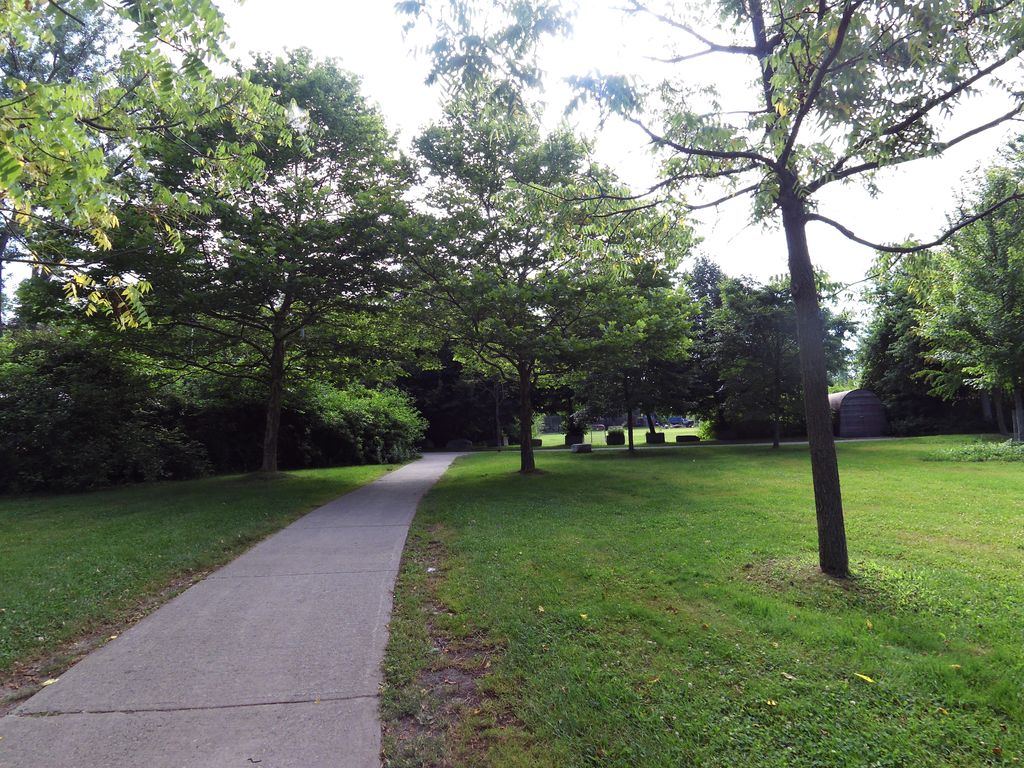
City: toronto